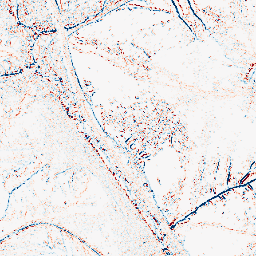
Category: edge_preserving
Decomposition family: median
Decomposition parameters: size: 3
Upsampling method: linear_exact
Upsampling parameters: scale: 4
Upsampling scale: 4